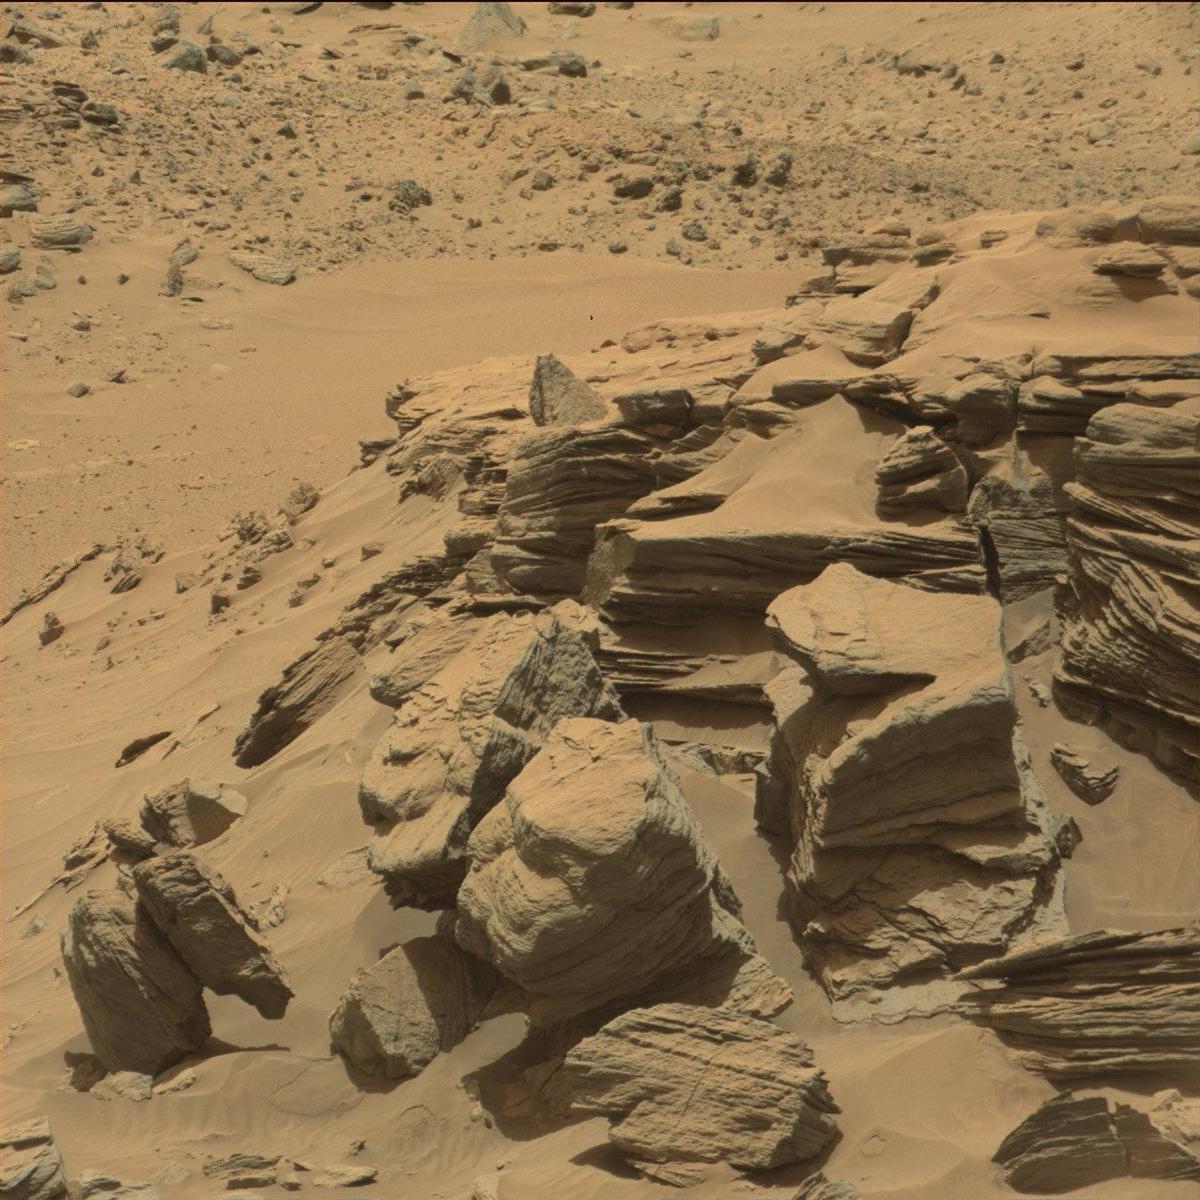
Terrain classes present: Bedrock, Sand / Soil